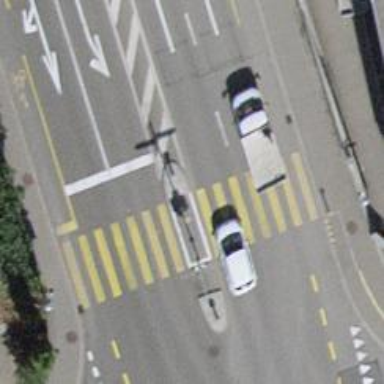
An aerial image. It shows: Road with traffic signals at the crossing.